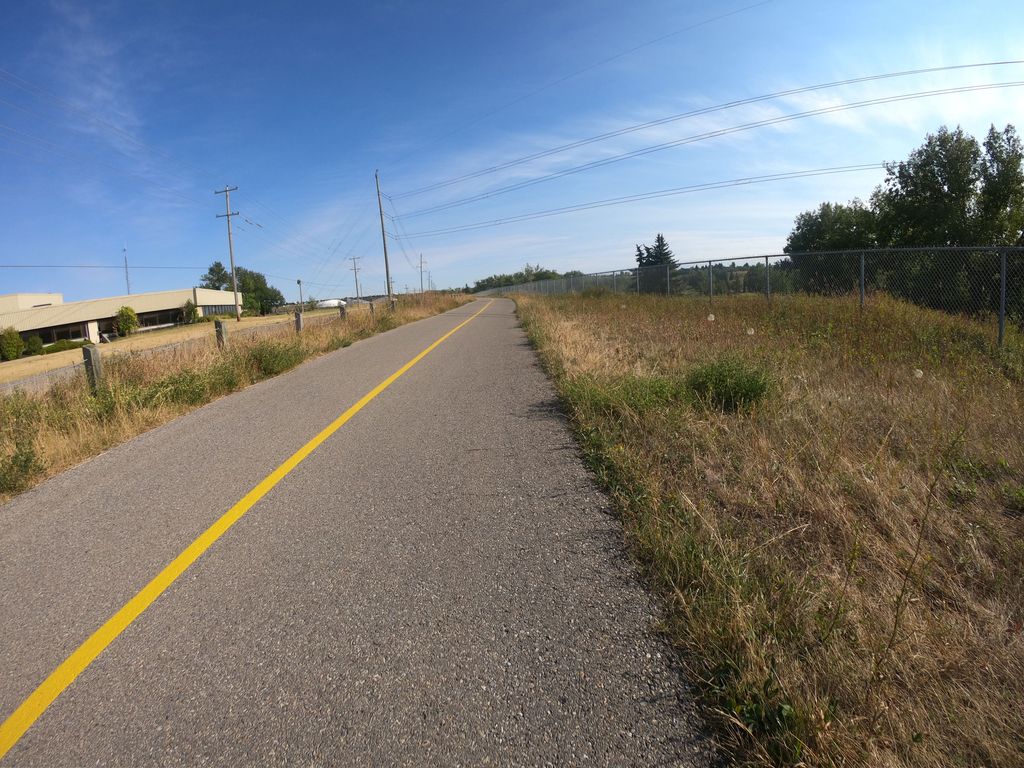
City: calgary